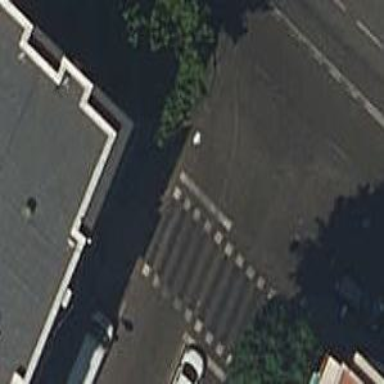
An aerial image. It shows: Road with traffic signals.